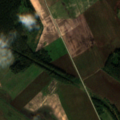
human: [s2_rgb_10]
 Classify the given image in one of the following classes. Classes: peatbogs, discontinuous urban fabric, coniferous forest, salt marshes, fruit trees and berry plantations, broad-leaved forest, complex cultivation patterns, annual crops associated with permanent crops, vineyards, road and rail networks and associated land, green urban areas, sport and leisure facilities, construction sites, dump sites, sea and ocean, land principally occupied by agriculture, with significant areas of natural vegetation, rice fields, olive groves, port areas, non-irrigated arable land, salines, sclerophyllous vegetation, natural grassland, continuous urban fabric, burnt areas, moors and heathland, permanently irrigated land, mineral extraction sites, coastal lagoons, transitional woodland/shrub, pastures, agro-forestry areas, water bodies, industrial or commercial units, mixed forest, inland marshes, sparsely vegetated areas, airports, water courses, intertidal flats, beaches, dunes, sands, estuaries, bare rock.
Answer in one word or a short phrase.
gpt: non-irrigated arable land, mixed forest